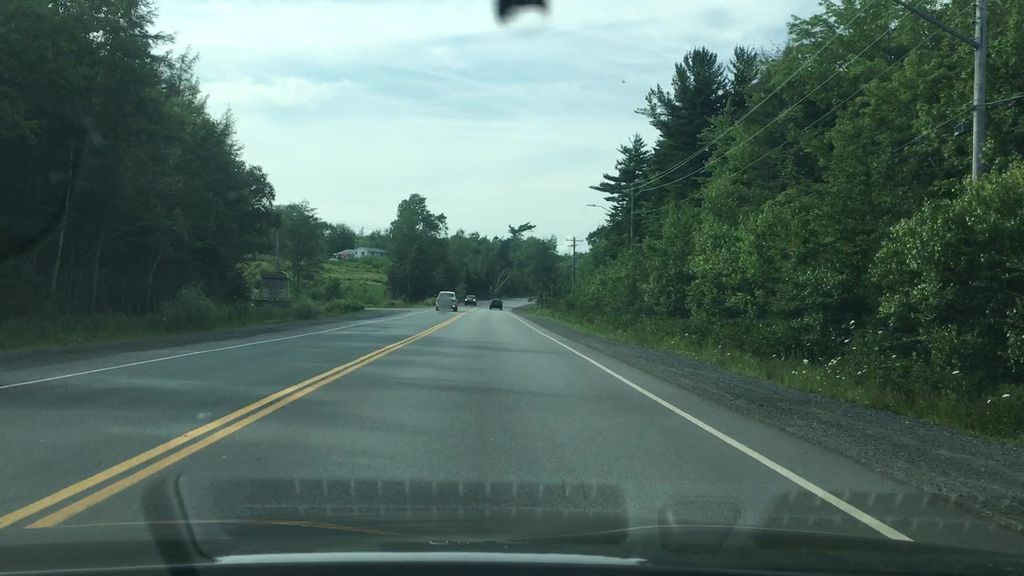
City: halifax